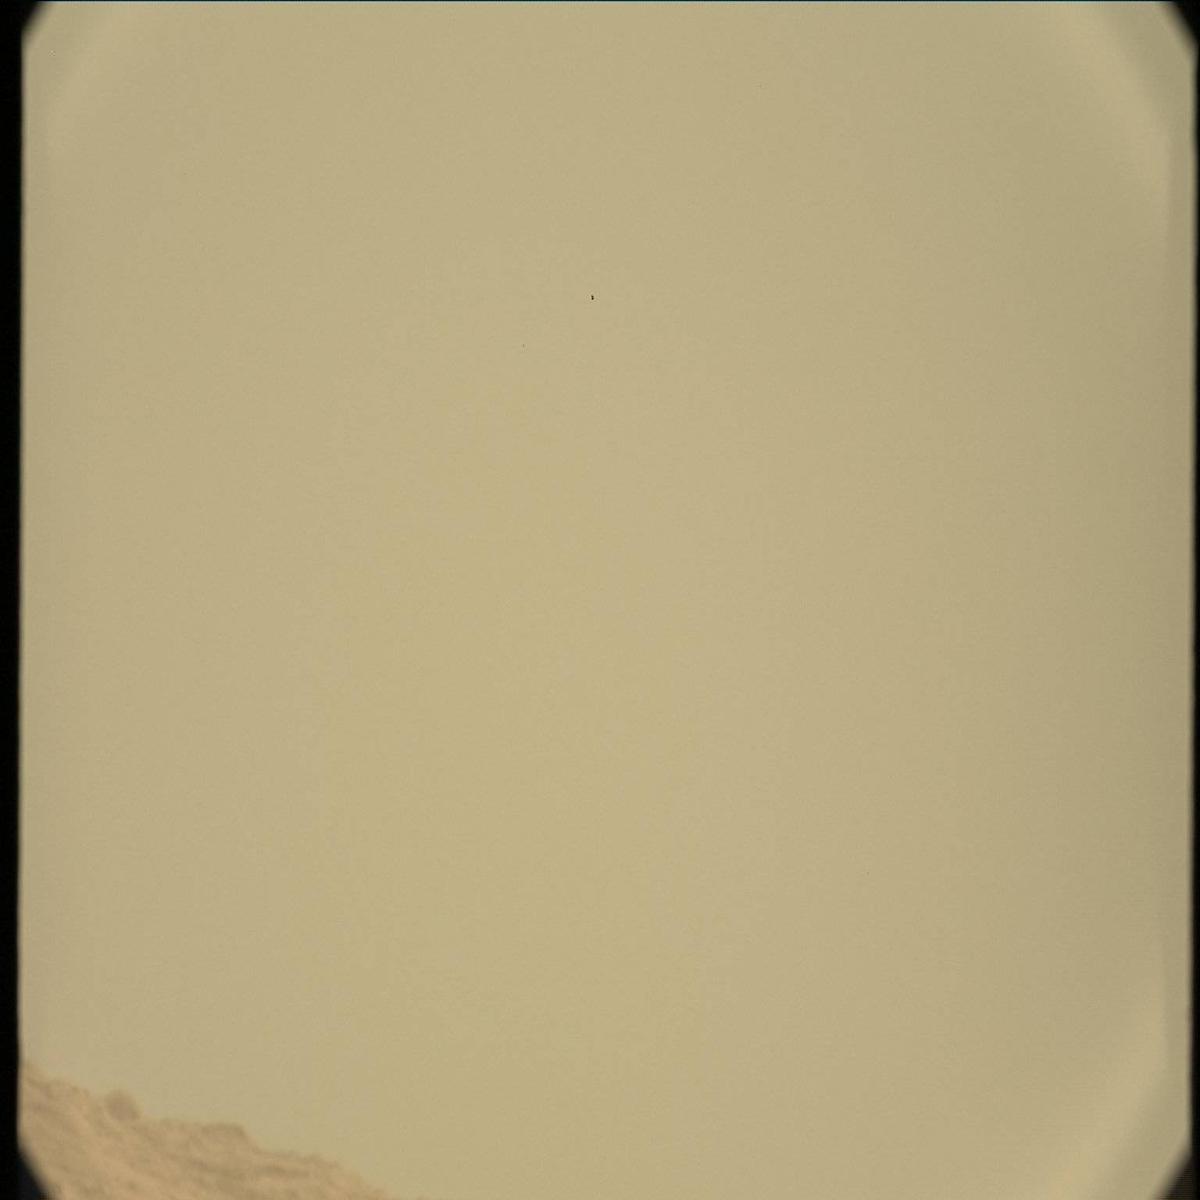
Terrain classes present: Ridge, Sand / Soil, Sky